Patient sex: M
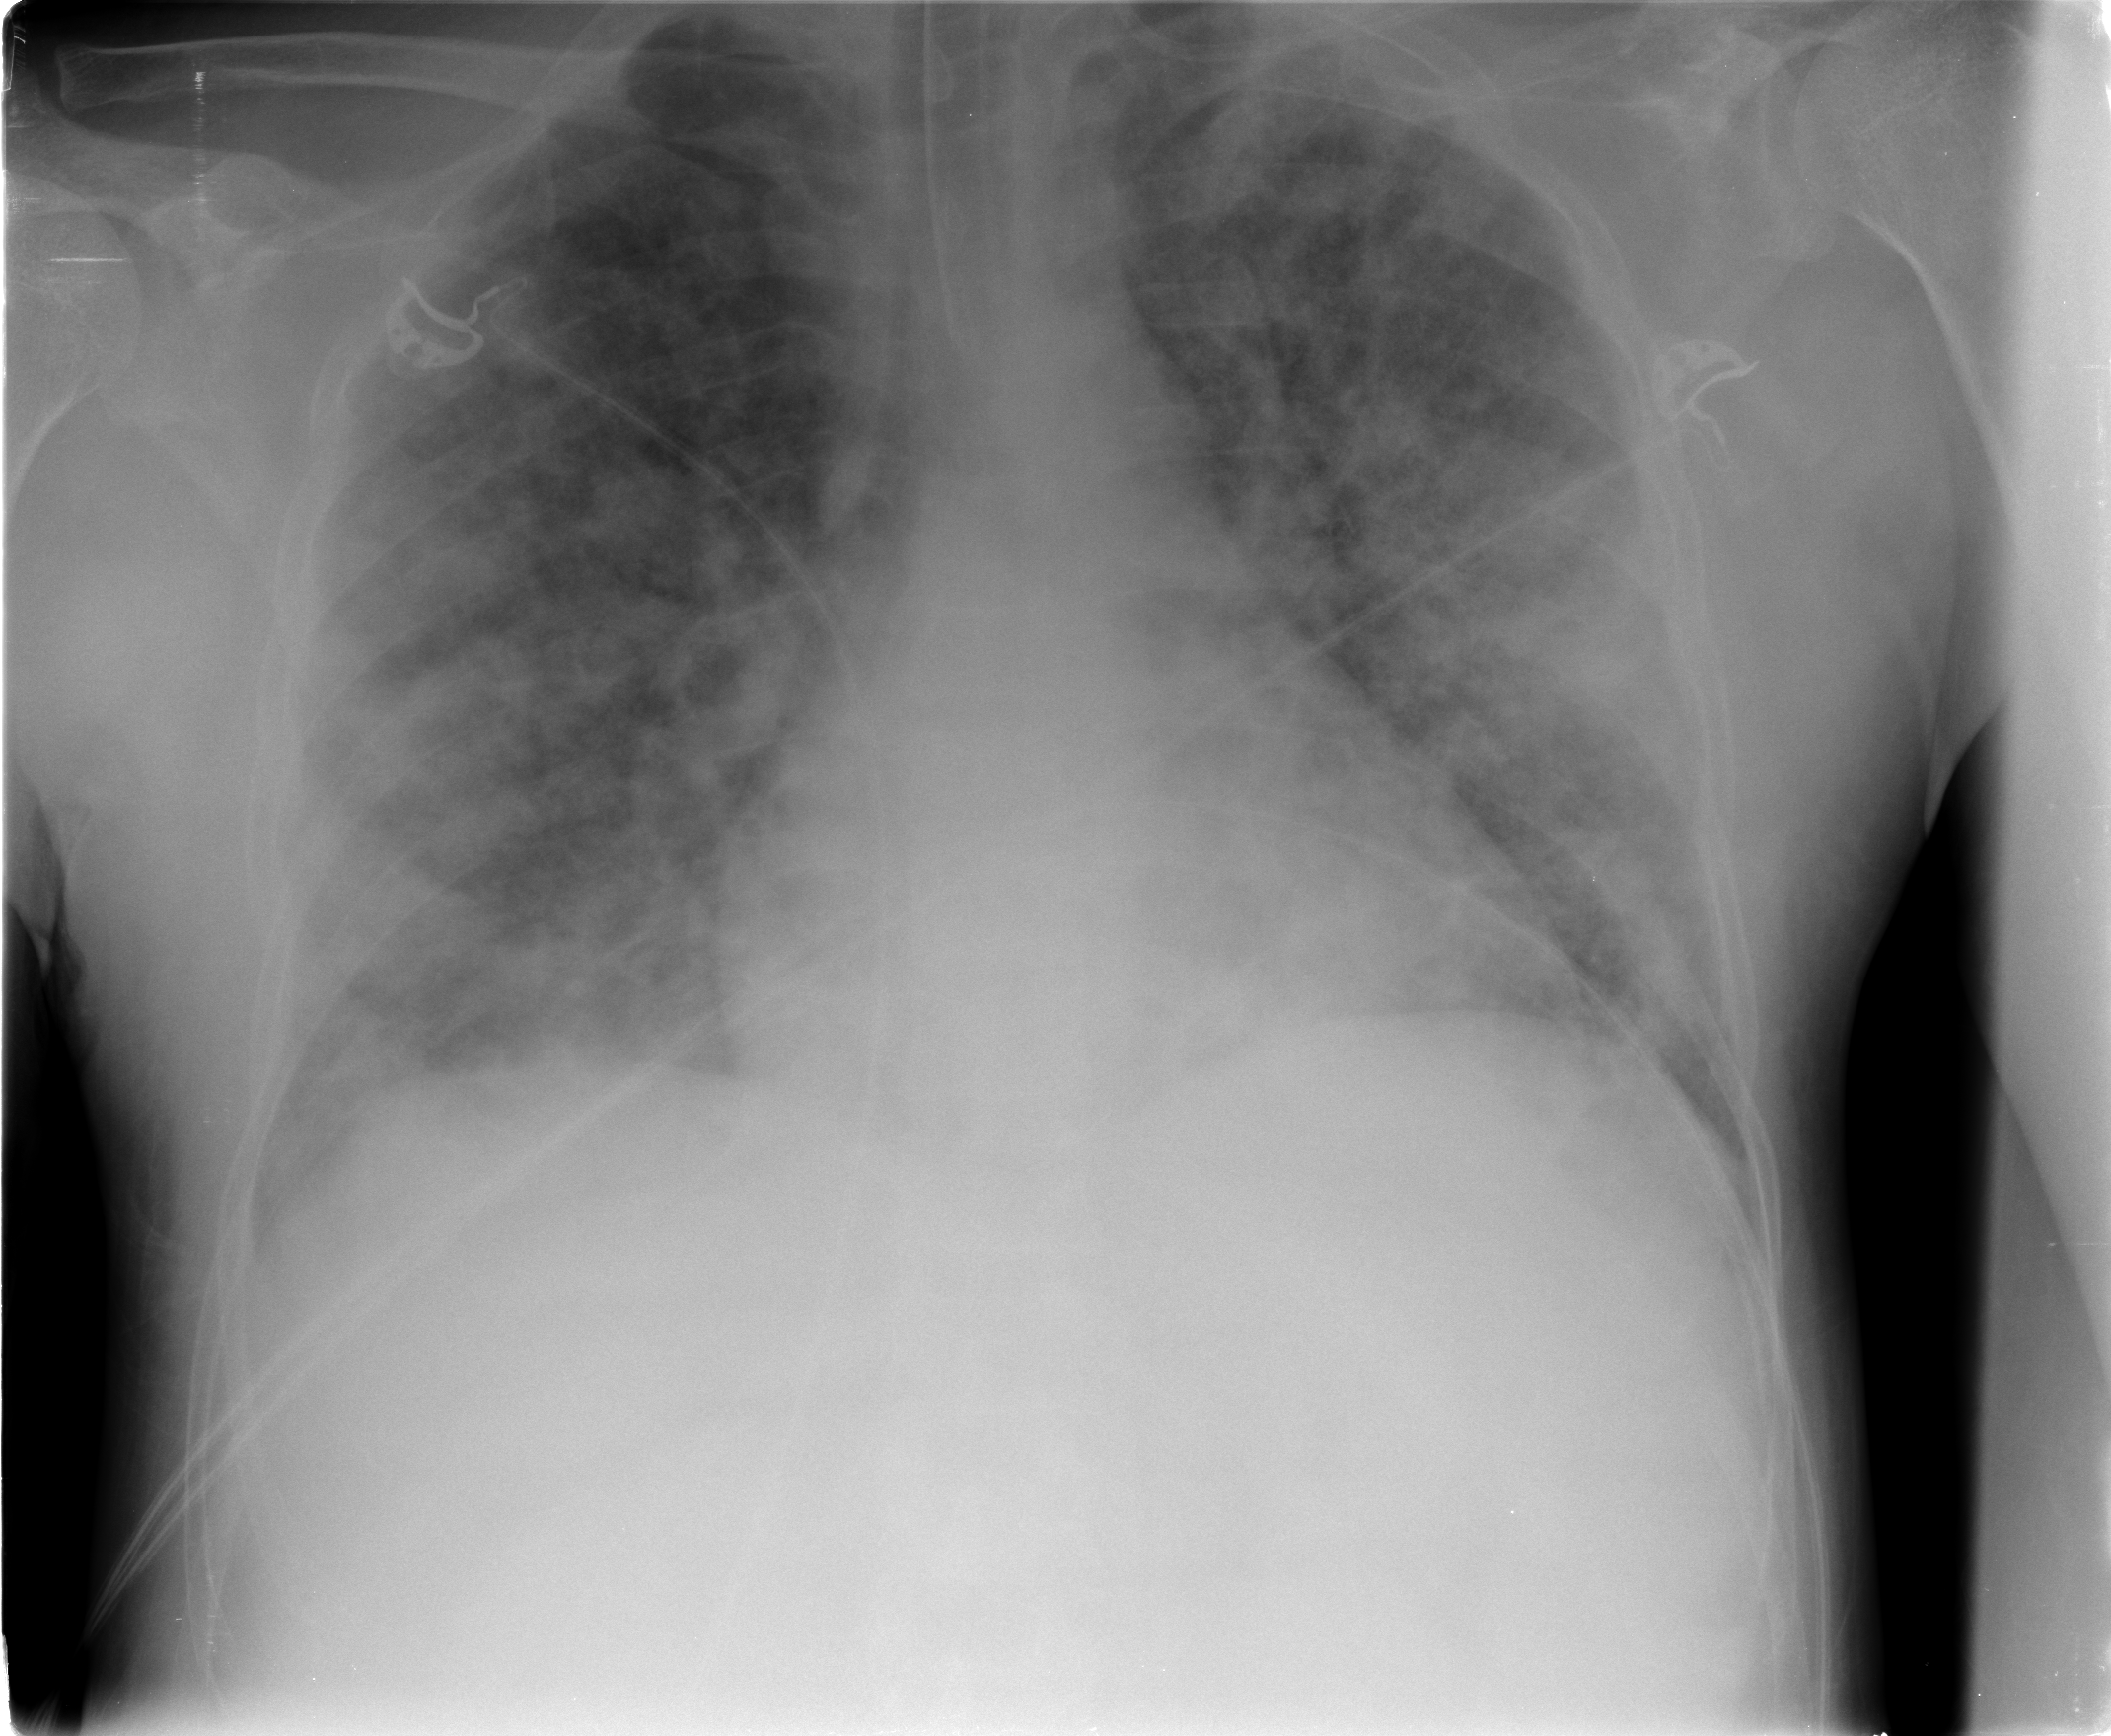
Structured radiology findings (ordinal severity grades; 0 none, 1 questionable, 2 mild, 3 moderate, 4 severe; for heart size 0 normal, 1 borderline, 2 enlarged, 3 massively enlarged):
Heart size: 1
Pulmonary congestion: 2
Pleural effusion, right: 0
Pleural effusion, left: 0
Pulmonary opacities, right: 3
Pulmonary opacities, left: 3
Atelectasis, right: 3
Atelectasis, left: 3